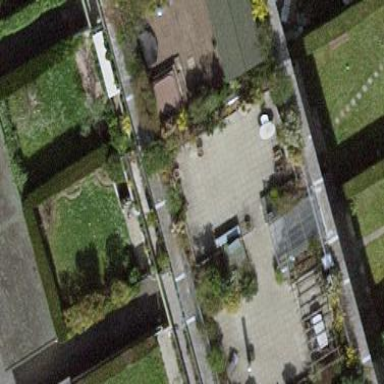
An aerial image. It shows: Garden enclosed by fence.